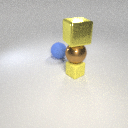
large brown metal sphere above small yellow rubber cube